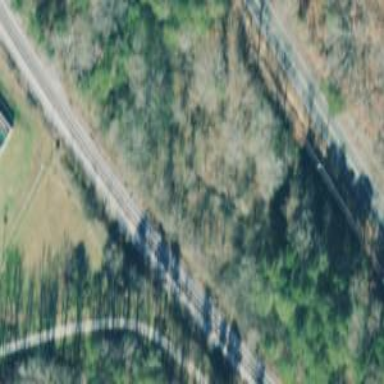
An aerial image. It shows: Railway track.